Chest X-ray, AP view. Patient: 49 years old, sex M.
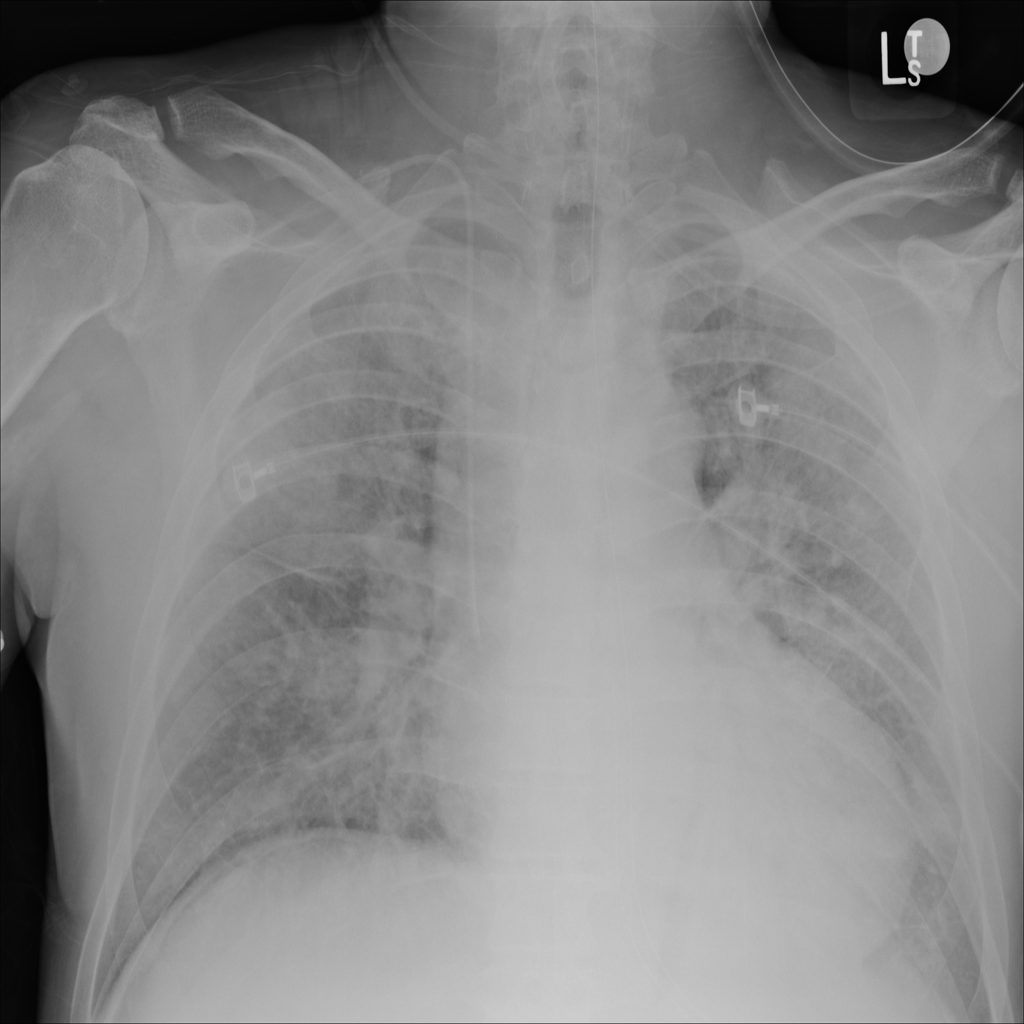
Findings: No Finding